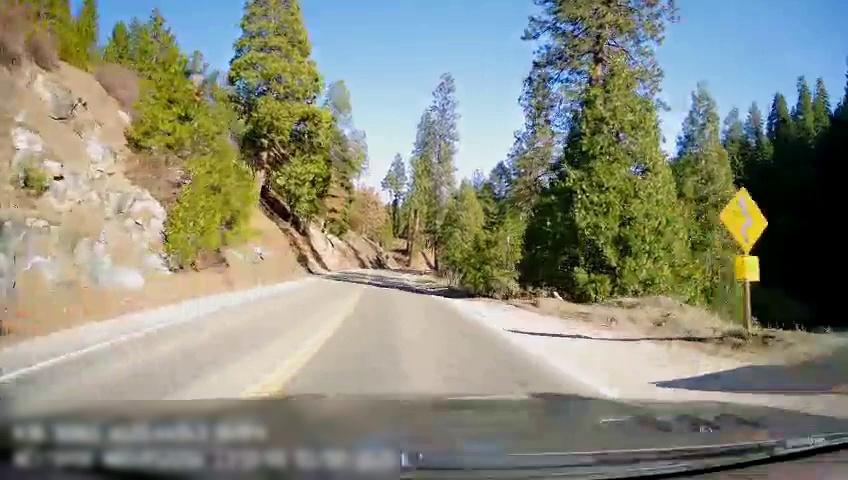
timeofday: Day
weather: Sunny
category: Drivable Space
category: Lanes | Alternate Lane
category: Lanes | Opposite Lane
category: Lanes | Current Lane
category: Lanes | Opposite Lane
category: Traffic | Signs
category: Traffic | Signs